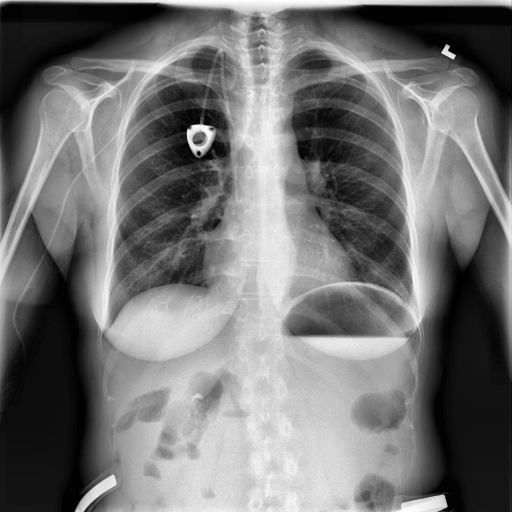
Finding: NORMAL